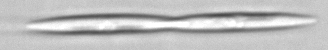
Label: Pseudo-nitzschia